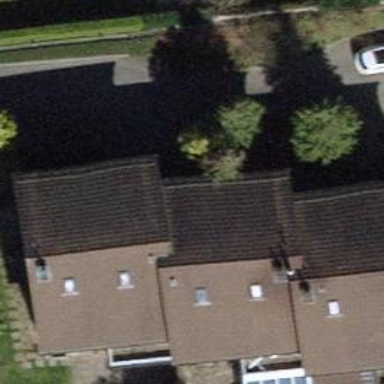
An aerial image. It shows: Building with tiled roof.